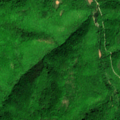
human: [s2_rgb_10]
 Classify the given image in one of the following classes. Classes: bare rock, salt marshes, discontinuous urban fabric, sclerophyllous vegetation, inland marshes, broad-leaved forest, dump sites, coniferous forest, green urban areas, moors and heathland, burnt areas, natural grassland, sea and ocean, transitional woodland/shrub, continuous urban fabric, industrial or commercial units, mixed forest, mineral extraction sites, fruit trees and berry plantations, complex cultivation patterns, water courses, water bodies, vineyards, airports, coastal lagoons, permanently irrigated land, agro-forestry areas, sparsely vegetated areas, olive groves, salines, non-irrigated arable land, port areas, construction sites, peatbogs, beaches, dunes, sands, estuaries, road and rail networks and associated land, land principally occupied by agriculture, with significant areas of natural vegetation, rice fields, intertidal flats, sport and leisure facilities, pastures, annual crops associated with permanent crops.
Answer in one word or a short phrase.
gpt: broad-leaved forest